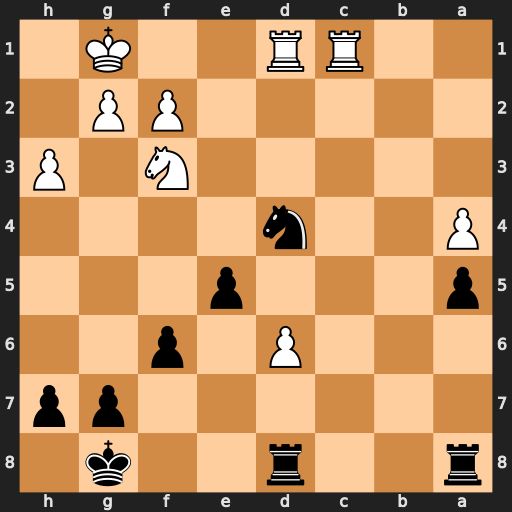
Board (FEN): r2r2k1/6pp/3P1p2/p3p3/P2n4/5N1P/5PP1/2RR2K1
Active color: b
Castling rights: -
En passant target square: -
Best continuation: Ne2+ Kf1 Nxc1